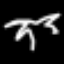
Label: palm tree